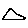
Label: triangle